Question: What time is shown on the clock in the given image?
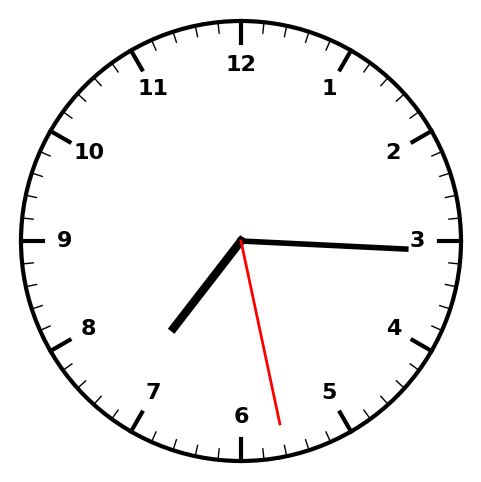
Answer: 07:15:28